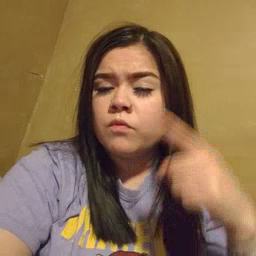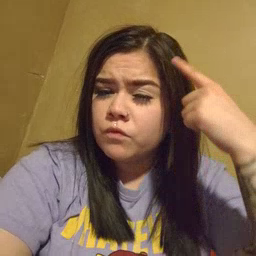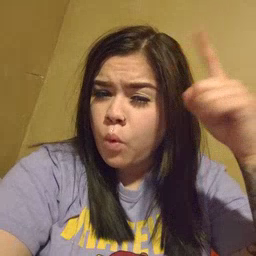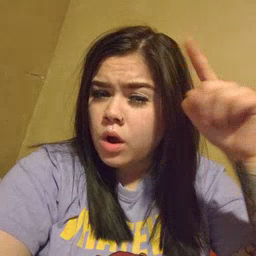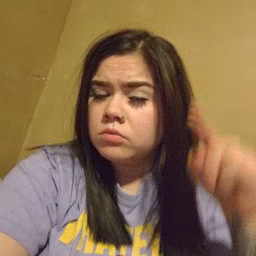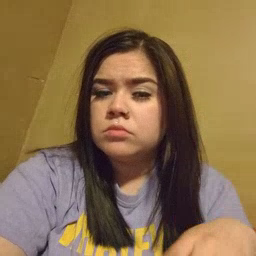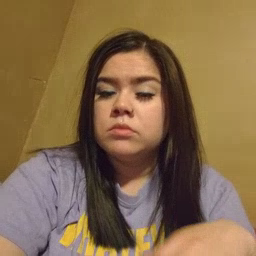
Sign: for